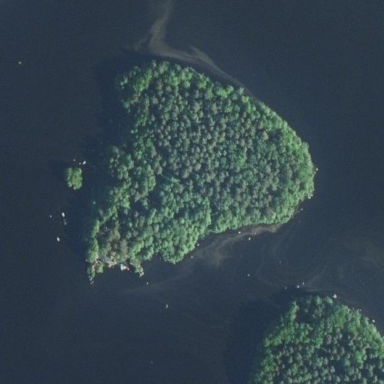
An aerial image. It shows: Islet.